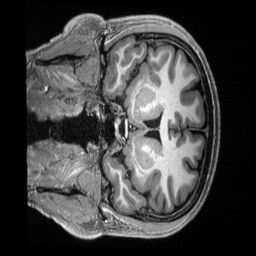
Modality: T1w
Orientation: coronal
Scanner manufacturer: siemens
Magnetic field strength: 3 T
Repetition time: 2.5 s
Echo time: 0.00231 s